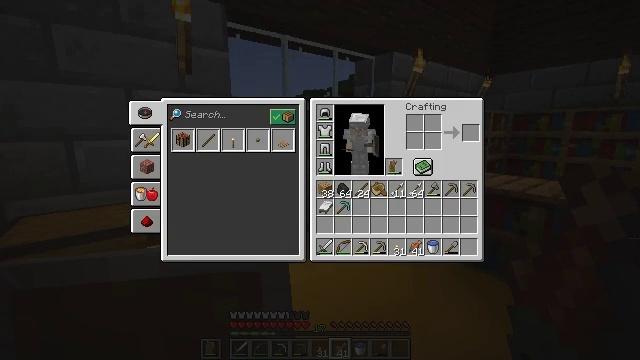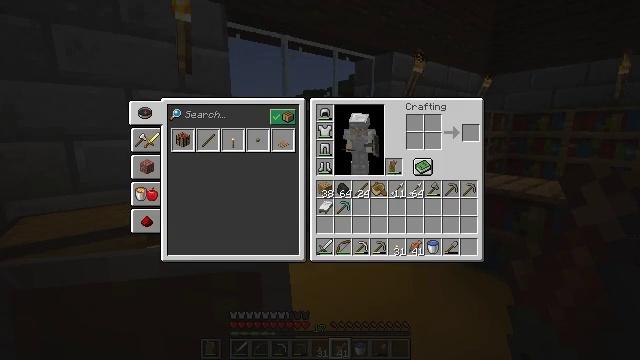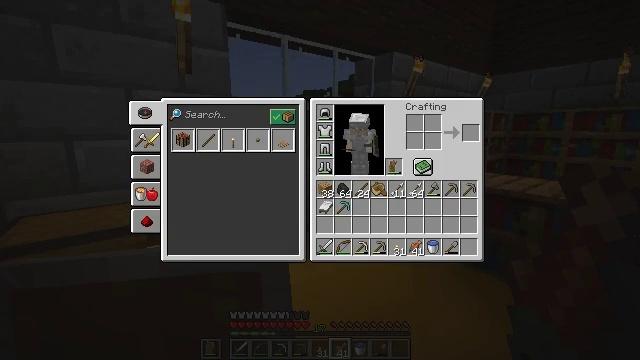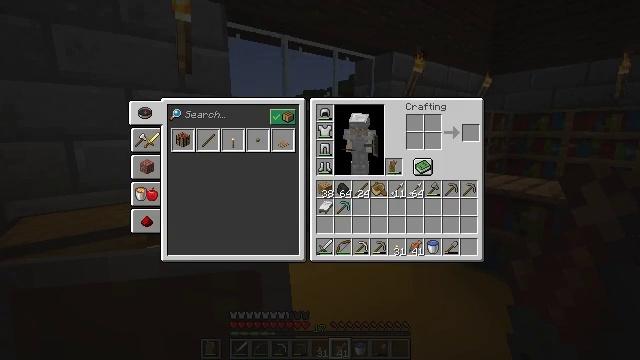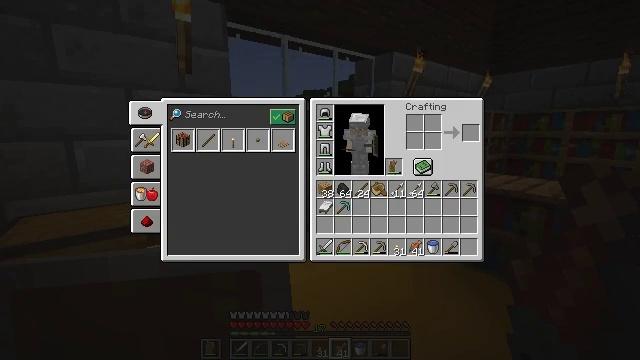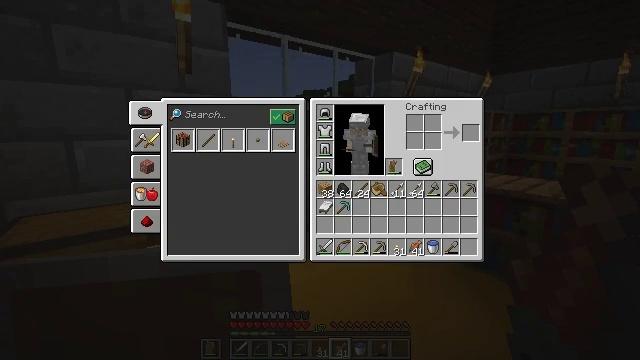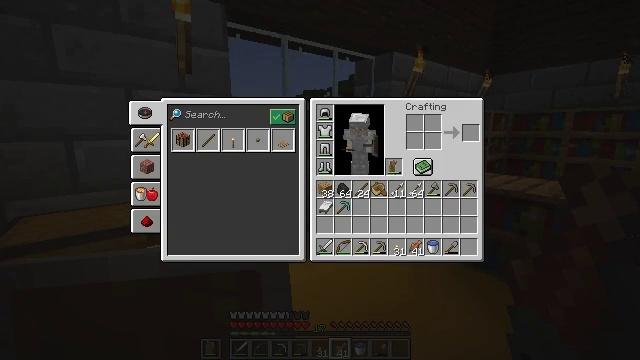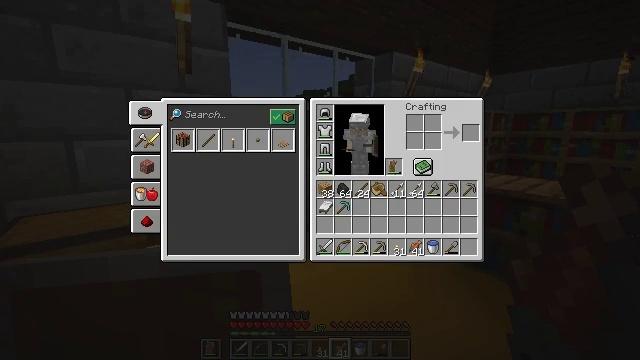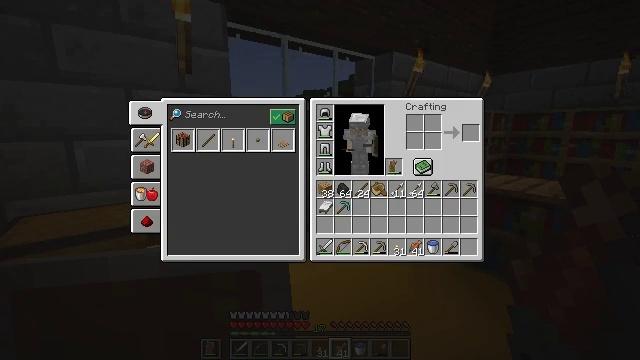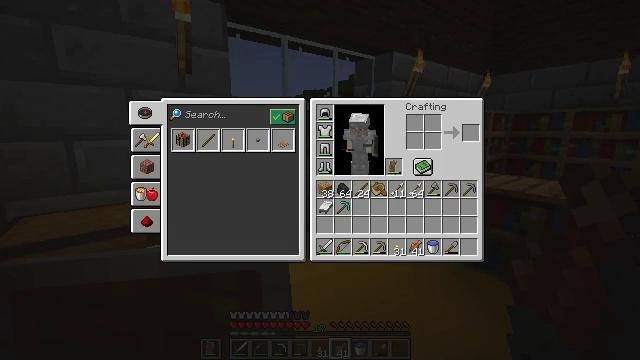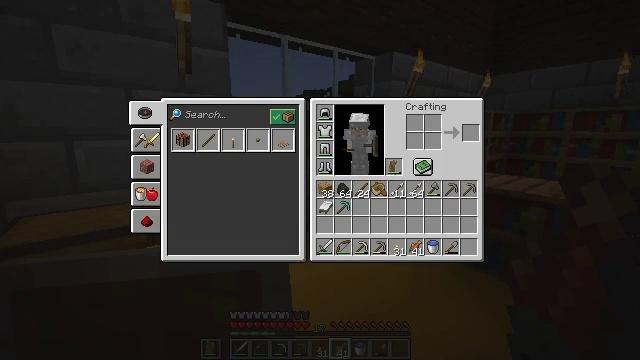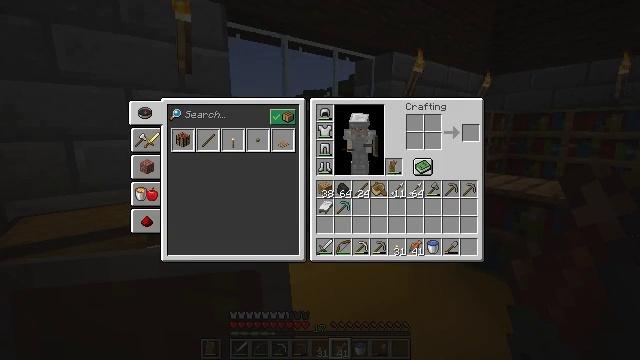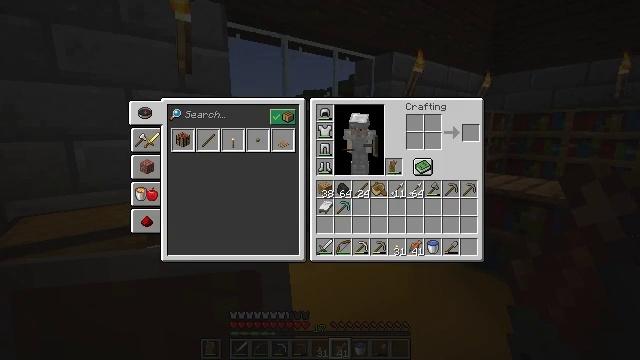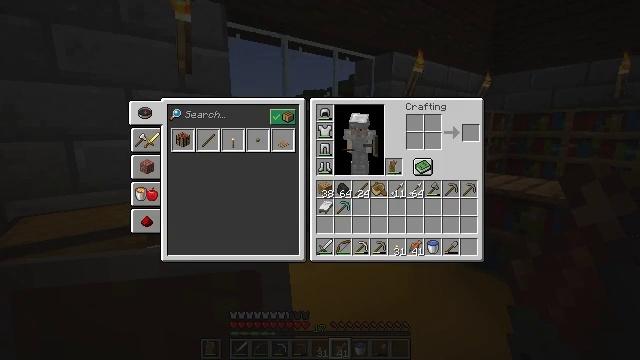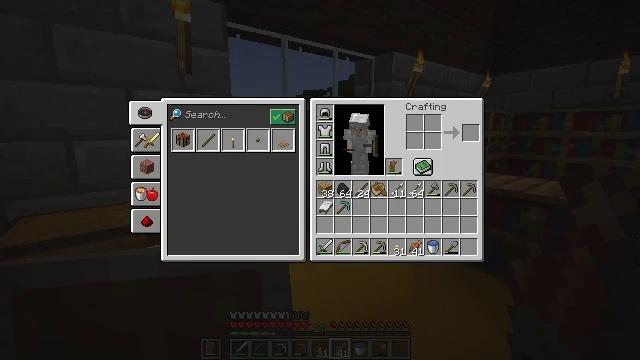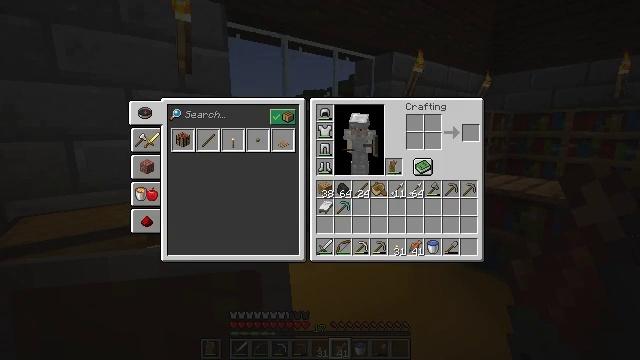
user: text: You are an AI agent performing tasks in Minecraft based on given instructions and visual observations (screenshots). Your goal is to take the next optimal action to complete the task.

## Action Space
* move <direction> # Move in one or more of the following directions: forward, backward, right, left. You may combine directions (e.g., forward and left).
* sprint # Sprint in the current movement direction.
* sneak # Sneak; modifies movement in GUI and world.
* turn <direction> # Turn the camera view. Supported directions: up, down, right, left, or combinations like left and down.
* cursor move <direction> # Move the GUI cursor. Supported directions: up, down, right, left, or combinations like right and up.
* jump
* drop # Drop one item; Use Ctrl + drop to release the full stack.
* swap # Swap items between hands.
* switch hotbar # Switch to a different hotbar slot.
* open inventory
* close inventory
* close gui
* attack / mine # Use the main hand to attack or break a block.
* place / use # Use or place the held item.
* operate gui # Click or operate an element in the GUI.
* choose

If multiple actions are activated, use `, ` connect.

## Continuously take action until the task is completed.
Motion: motion action
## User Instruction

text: Kill aquatic mobs.
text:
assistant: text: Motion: no_op
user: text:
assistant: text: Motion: no_op
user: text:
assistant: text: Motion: no_op
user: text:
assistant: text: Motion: no_op
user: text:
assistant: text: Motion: no_op
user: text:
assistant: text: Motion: no_op
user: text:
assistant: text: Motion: no_op
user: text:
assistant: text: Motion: no_op
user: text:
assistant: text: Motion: no_op
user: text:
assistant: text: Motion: no_op
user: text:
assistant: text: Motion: no_op
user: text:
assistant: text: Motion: no_op
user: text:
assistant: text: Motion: no_op
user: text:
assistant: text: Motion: no_op
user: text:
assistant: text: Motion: no_op
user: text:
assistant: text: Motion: no_op
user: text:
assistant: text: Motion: no_op
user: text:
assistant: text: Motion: no_op
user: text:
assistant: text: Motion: no_op
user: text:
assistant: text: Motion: no_op
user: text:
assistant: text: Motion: no_op
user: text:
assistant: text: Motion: no_op
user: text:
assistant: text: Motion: no_op
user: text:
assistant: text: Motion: no_op
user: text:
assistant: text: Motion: no_op
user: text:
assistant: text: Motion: no_op
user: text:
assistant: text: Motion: no_op
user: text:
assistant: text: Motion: no_op
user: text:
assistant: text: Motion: no_op
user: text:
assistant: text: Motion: no_op